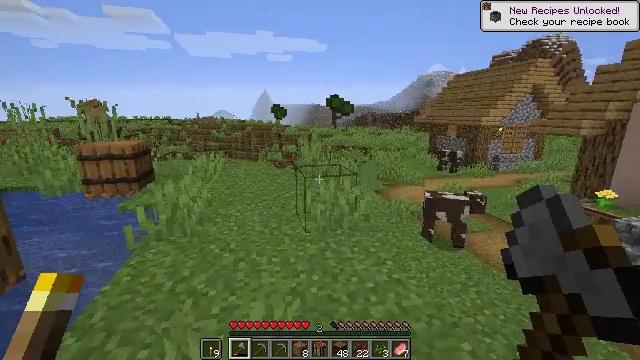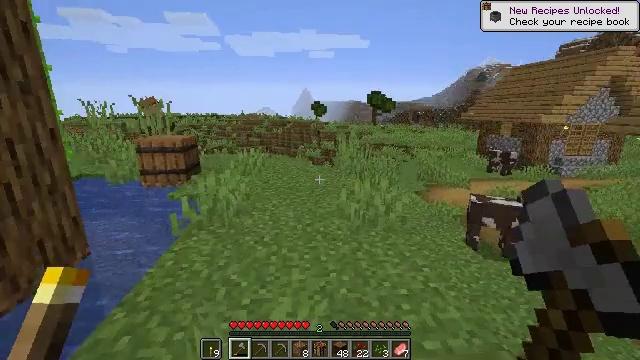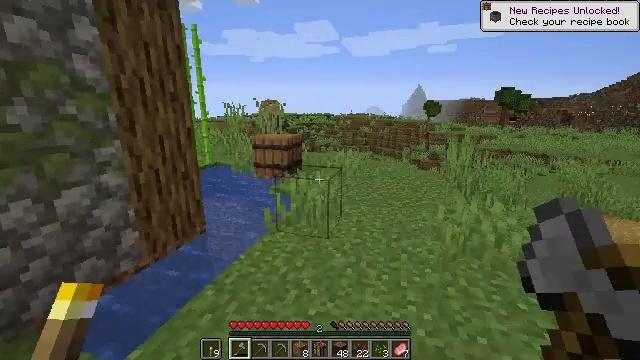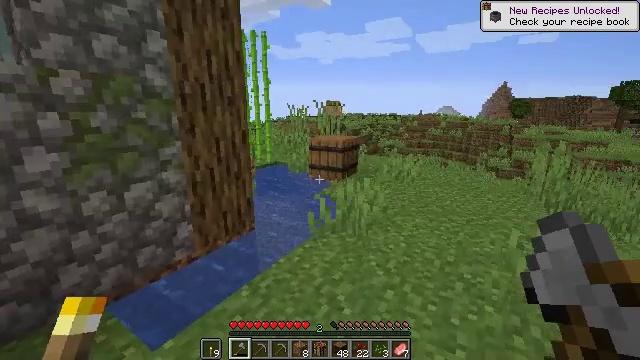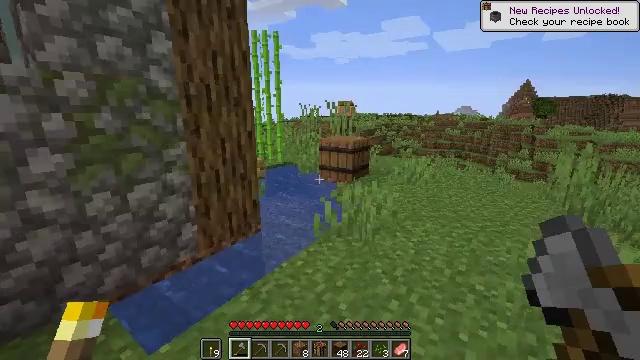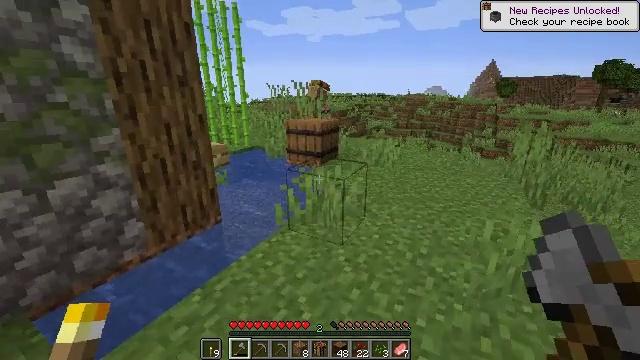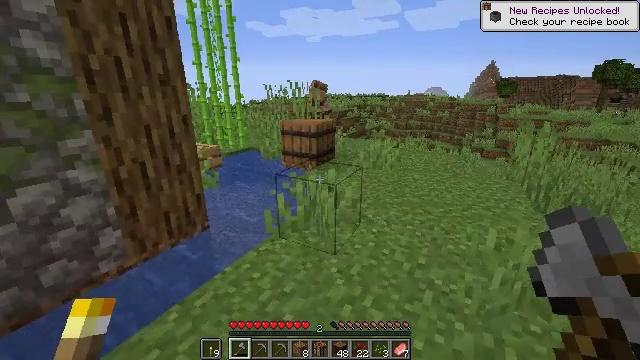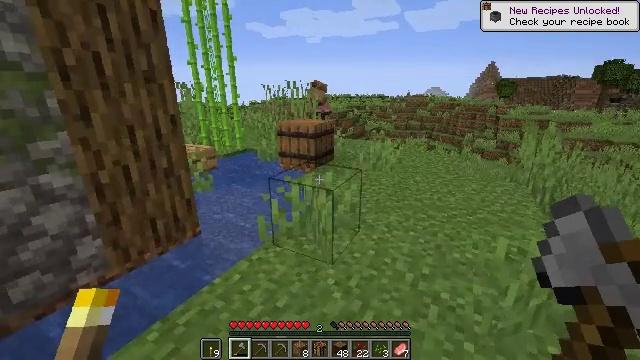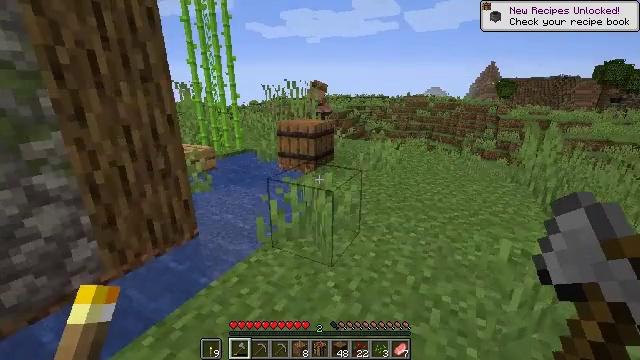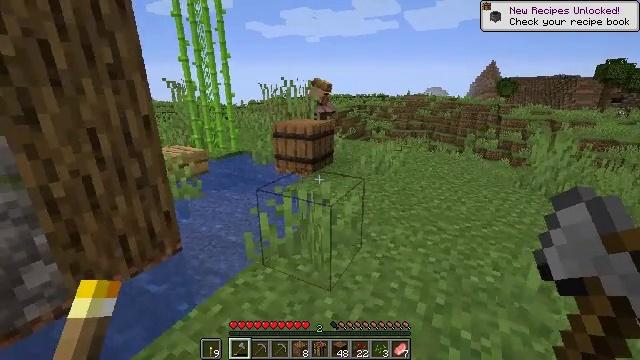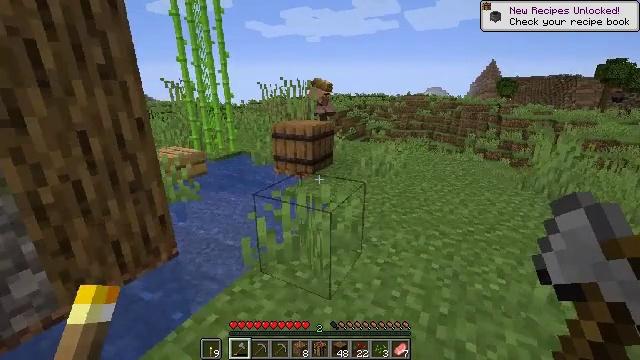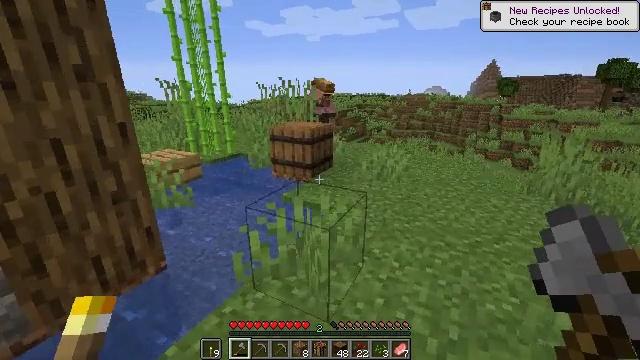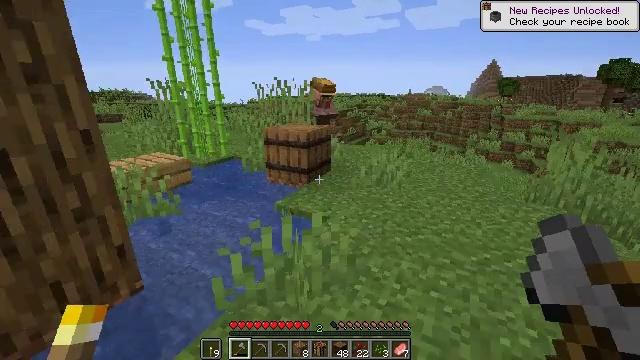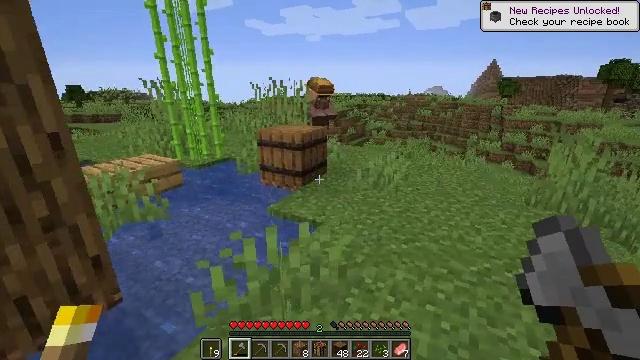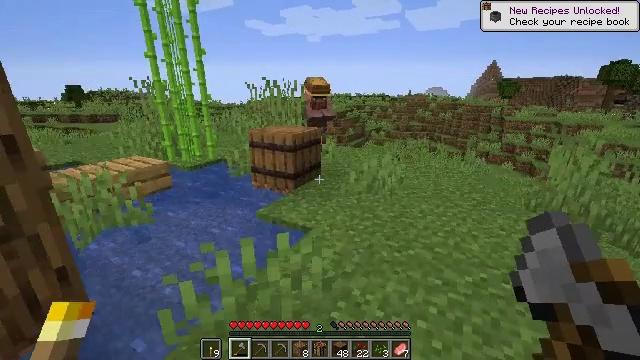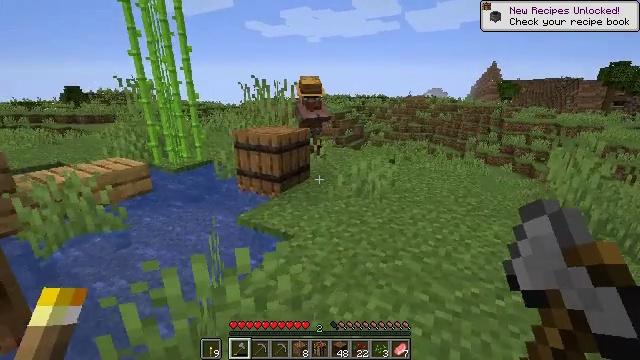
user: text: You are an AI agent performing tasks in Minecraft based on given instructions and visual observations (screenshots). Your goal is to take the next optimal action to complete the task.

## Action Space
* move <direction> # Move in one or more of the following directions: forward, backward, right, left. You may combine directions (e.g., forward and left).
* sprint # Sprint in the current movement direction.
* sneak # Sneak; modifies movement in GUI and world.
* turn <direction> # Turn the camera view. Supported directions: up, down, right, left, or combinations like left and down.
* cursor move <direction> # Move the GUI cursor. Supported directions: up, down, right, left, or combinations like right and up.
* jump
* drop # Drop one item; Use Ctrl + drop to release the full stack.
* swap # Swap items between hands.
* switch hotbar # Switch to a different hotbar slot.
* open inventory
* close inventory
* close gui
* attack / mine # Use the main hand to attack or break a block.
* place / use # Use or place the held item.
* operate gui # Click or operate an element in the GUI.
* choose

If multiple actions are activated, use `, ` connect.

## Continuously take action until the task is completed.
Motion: motion action
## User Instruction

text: Mine the barrel to retrieve its items.
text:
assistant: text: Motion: move forward and move right, turn left
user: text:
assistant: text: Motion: move forward and move right, turn left
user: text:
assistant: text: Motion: move forward and move right, turn left
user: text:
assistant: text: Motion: move forward and move right, turn left
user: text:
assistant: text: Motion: move forward and move right, turn right and down
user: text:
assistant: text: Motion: move forward
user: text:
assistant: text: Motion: move forward
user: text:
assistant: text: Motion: move forward
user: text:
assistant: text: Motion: move forward
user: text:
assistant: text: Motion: move forward
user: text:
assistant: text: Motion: move forward
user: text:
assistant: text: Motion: move forward and move right
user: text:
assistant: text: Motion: move forward and move right
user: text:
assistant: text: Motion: move forward and move right
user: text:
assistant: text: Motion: move forward and move right
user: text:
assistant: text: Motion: move forward and move right
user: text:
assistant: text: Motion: move forward and move right, turn left and up
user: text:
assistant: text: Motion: move forward and move right, turn up
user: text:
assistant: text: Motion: move forward and move right, turn left
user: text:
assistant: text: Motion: move forward and move right, turn left
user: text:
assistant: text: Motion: move forward and move right, turn left
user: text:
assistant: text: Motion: move forward and move right, turn left
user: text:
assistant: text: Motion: move forward and move right, turn left
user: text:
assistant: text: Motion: move forward and move right, turn left and down
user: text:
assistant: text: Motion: move forward and move right, turn left
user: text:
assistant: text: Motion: move forward and move right, turn left
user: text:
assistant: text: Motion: move forward and move right, turn left
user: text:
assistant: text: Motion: move forward and move right, turn left and down
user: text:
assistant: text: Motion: move forward, turn left and down
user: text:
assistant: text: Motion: move forward, turn left and down